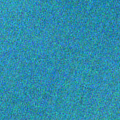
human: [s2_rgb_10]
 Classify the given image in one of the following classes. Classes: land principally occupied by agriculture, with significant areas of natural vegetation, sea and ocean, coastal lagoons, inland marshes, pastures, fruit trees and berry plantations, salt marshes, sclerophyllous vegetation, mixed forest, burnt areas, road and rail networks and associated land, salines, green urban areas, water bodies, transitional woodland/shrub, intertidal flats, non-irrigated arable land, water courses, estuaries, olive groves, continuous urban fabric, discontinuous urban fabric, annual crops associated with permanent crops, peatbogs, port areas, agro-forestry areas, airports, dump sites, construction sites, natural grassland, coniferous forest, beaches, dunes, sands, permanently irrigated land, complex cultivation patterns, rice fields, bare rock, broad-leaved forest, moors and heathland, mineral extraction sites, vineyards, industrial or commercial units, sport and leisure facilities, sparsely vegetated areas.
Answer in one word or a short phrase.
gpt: sea and ocean